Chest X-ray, PA view. Patient: 34 years old, sex F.
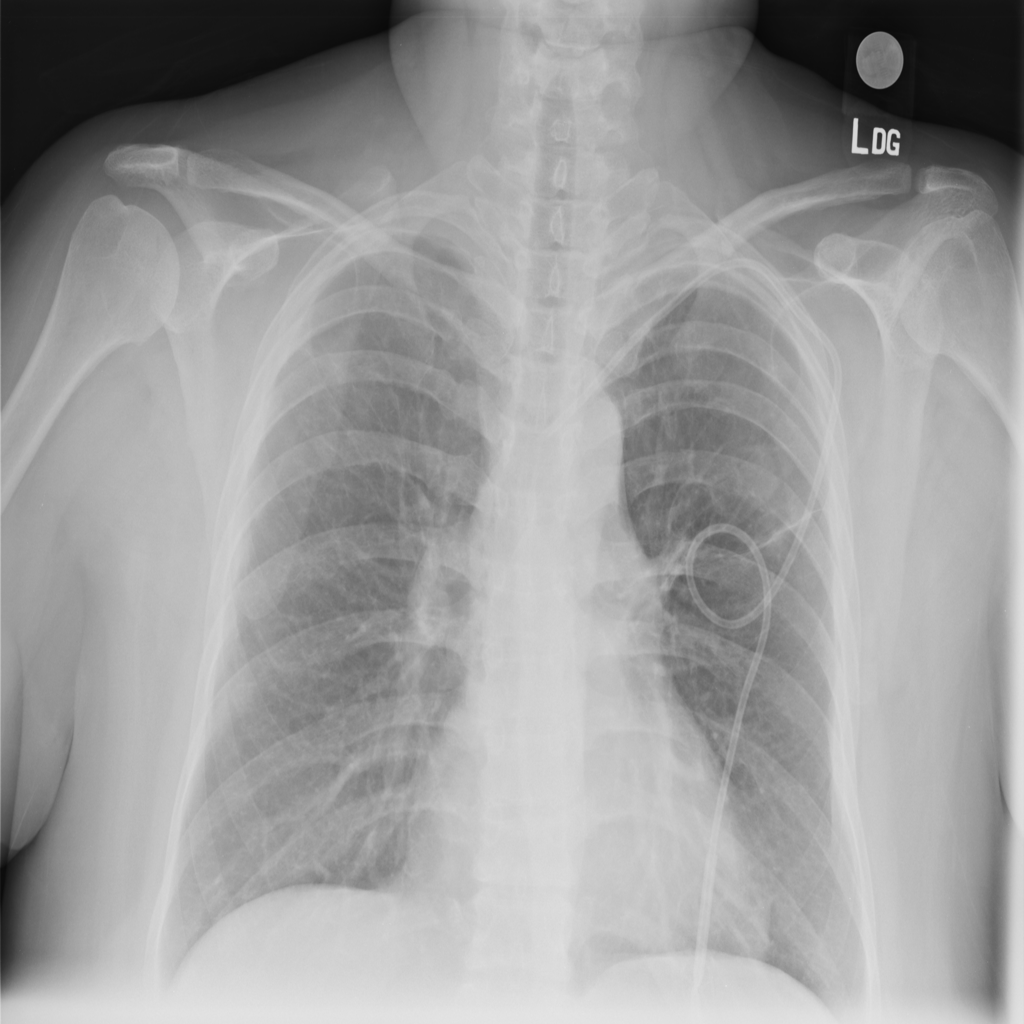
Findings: No Finding